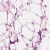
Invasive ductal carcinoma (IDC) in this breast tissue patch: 0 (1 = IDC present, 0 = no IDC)